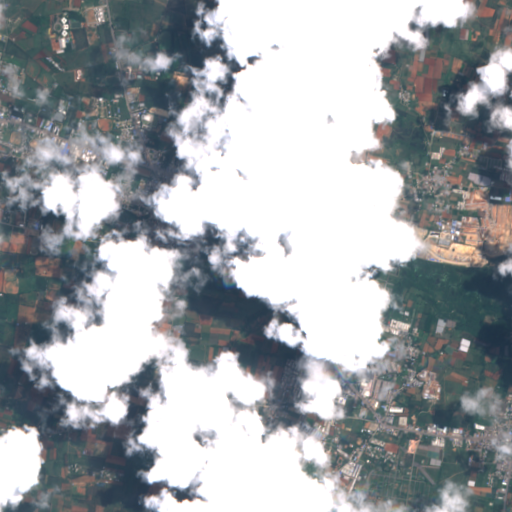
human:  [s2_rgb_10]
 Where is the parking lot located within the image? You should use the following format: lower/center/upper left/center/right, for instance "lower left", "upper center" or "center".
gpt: The parking lot is located in the lower right of the image.
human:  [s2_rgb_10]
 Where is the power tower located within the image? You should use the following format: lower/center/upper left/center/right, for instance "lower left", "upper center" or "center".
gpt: The power tower is located in the upper left of the image.
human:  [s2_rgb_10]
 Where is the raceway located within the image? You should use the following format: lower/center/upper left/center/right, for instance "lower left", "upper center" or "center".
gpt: The raceway is located in the center left of the image.
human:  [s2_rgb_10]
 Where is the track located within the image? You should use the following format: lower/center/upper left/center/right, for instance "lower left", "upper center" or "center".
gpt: The track is located in the upper left of the image.
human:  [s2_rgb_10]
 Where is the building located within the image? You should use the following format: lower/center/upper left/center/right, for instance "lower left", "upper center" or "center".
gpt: There is no building in the image.